Interaction volume radius: 10 \u00c5
Interaction volume height: 10 \u00c5
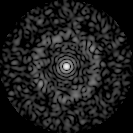
Disorder parameter: 0.8174